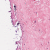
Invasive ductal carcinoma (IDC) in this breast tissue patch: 0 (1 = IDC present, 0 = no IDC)